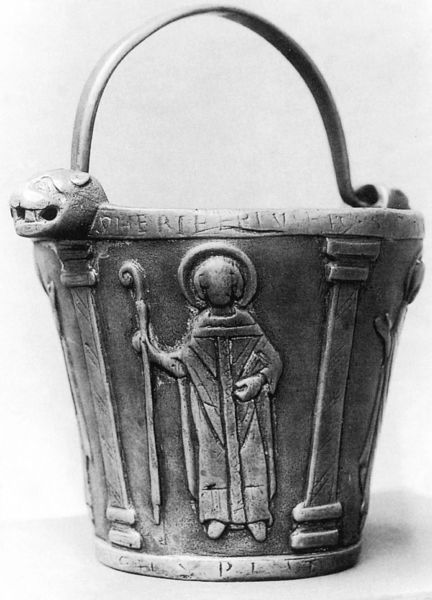
Titel: Situla von St. Stephan
Institution: Mainz, Dom- und Diözesanmuseum
Schlagwörter: pfeiler, säule, säulen, tier, silber, gewand, stock, henkel, topf, schrift, stab, rand, bischof, inschrift, metall, bronze, griff, becher, gefäss, buchstaben, kapitelle, heiligenschein, nimbus, mönch, heiliger, löwe, hirtenstab, eimer, hirte, gegenstand, lettern, tiger, hüter, kasel, doppelkapitell